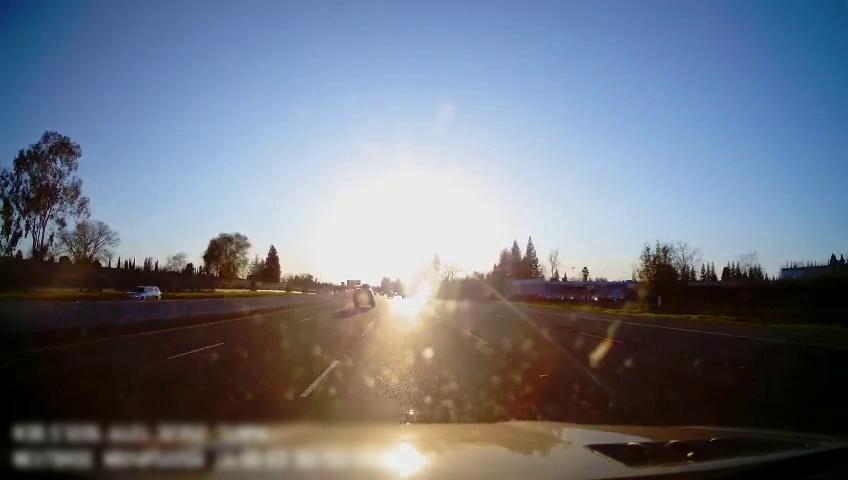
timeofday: Day
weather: Sunny
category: Drivable Space
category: Vehicles | Car
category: Vehicles | SUV
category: Vehicles | Car
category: Vehicles | SUV
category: Lanes | Alternate Lane
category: Lanes | Alternate Lane
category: Lanes | Current Lane
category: Lanes | Current Lane
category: Lanes | Alternate Lane
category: Lanes | Alternate Lane
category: Traffic | Signs